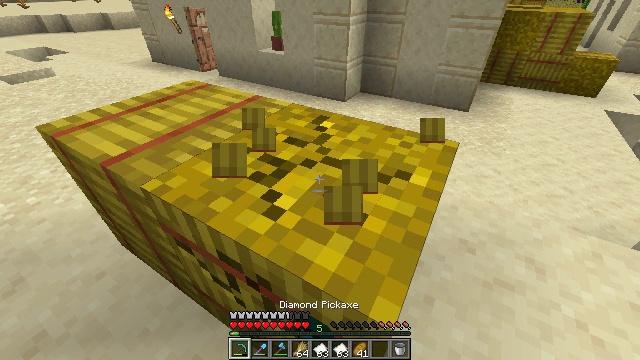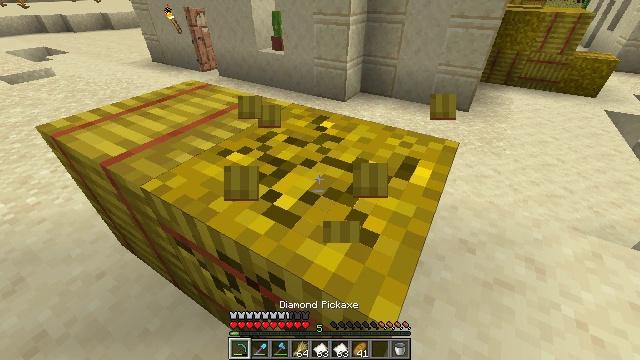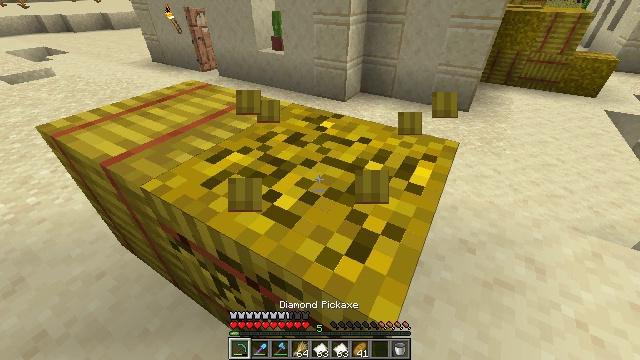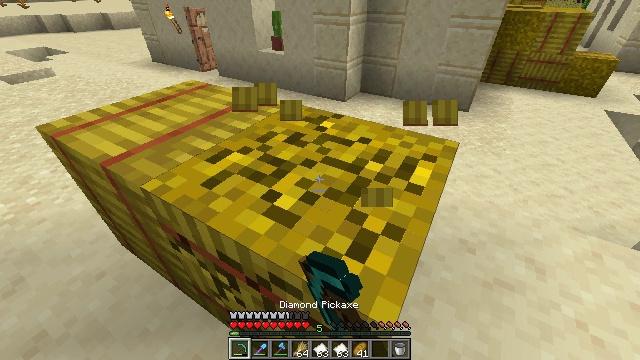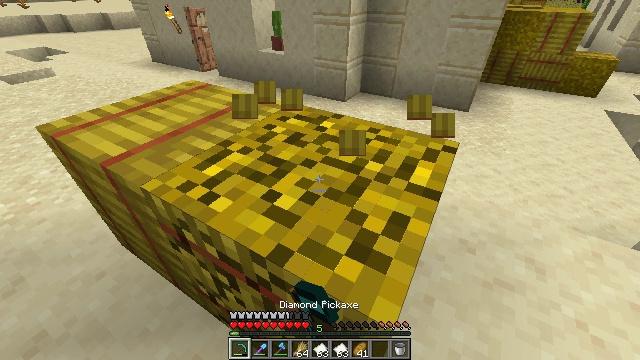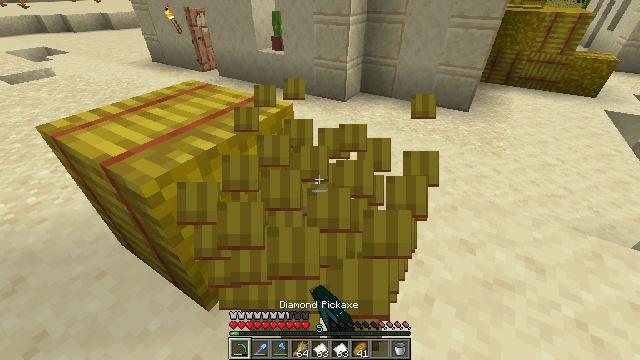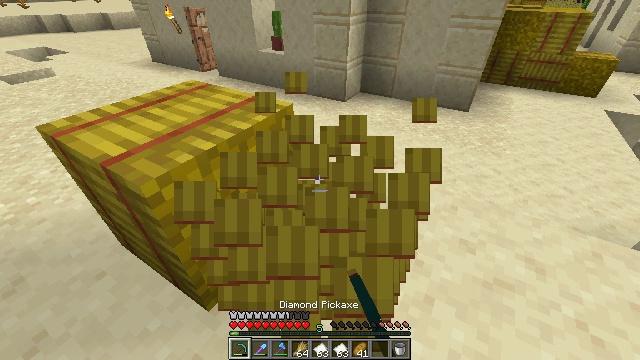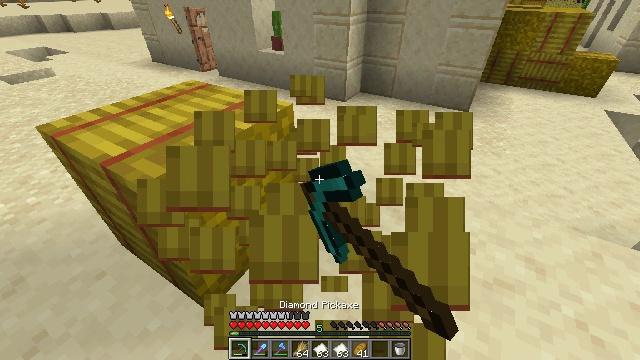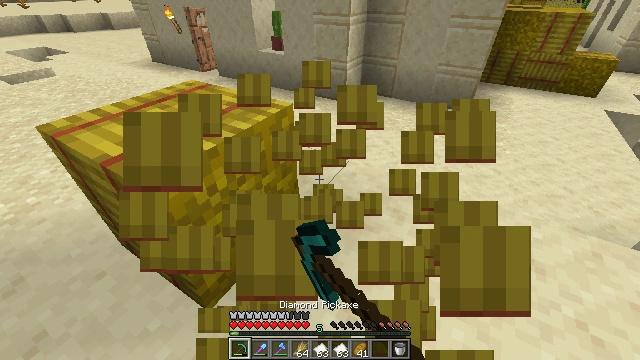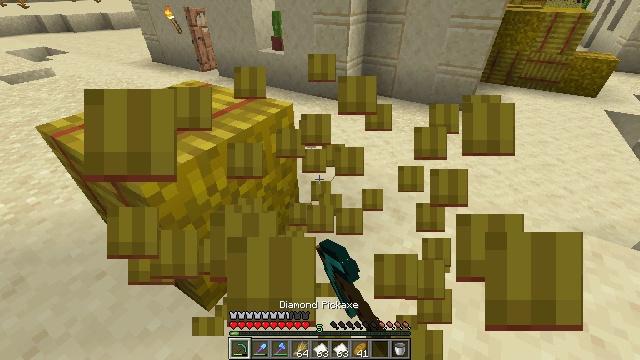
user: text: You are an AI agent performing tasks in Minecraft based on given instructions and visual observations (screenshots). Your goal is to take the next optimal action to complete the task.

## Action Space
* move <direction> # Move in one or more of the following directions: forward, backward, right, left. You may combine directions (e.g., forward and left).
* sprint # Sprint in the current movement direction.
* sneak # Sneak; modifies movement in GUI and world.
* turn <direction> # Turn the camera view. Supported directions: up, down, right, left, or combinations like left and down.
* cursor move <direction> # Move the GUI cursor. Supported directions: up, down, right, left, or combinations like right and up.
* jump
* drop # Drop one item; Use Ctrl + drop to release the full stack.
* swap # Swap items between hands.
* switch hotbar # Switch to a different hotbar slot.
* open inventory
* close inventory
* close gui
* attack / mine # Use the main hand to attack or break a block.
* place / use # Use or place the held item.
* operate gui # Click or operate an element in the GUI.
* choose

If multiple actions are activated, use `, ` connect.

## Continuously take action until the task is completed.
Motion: motion action
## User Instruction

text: Harvest hay blocks from the village.
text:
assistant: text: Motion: attack / mine
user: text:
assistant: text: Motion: attack / mine
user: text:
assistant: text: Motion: attack / mine
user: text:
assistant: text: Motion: attack / mine
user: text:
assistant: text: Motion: attack / mine
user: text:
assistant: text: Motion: attack / mine
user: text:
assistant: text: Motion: attack / mine
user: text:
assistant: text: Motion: attack / mine
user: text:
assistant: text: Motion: attack / mine
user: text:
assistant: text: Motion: attack / mine